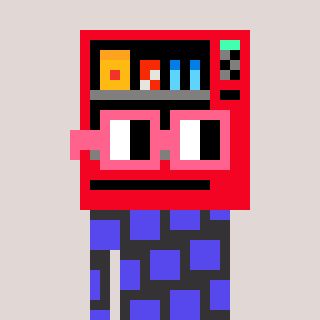
a pixel art character with square pink glasses, a vending machine-shaped head and a grayscale-colored body on a warm background